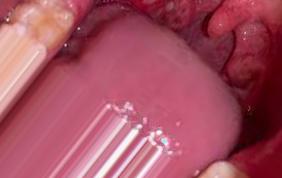
Condition: Mouth Ulcer